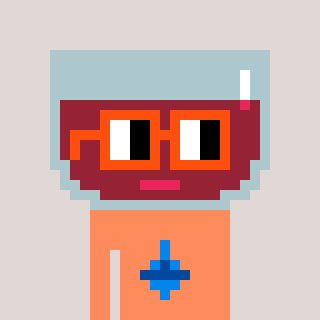
a pixel art character with square orange glasses, a wine-shaped head and a peachy-colored body on a warm background